Question: How would you select every second in the stack of levels using CSS only?
Sample code:
'''
<div>
1
<div>
2
<div>
3
<div>
4
<div>
5
<div>
[...]
</div>
</div>
</div>
</div>
</div>
</div>
'''
Visual of the preferred result:

no JavaScript assistance needed; there is no problem when the number of levels is known.
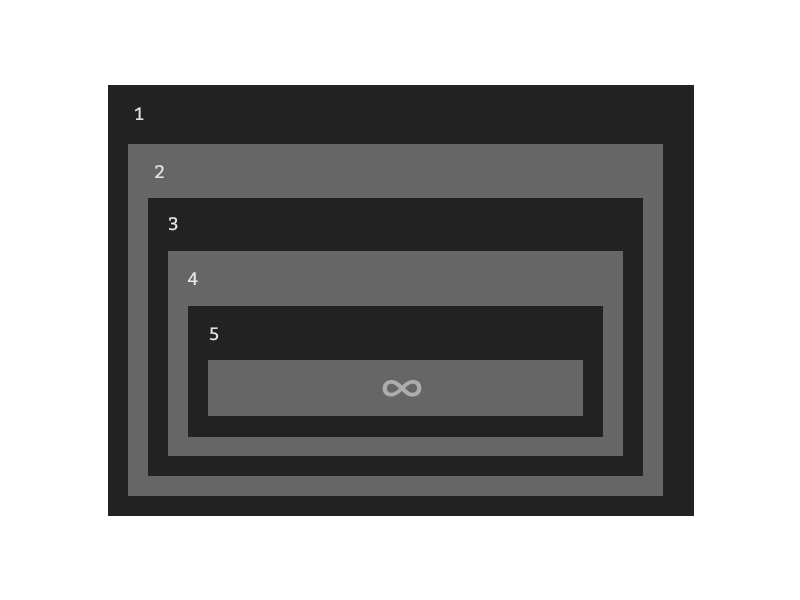
Answer: While there is no problem when the number of levels is known, when it is known then it becomes impossible with CSS only, not even if you are able to anchor the topmost 'div' to some other element with a selector.